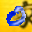
Label: 0